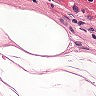
Metastatic tissue present: no